Field crop: maize
Growth stage: 2
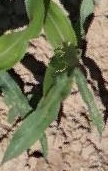
Species: maize